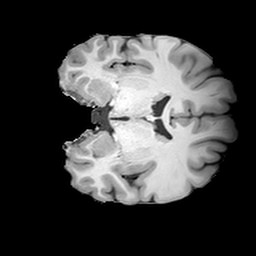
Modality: T1w
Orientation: coronal
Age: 23
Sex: female
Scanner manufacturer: siemens
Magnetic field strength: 3 T
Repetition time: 2 s
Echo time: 0.0024 s